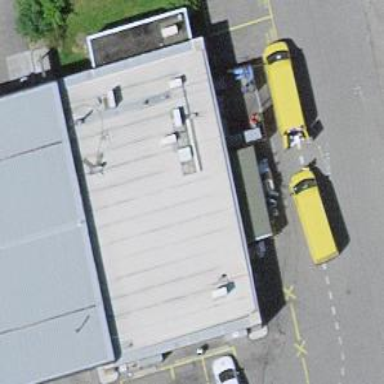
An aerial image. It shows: Convenience shop.